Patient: sex M, age 60
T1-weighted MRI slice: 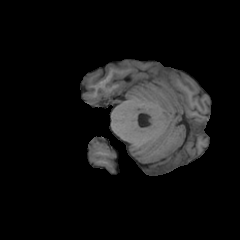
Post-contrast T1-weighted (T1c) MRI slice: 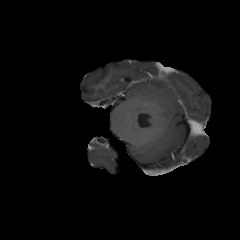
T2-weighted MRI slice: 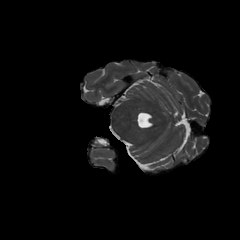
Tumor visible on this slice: no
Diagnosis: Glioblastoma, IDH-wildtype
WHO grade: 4